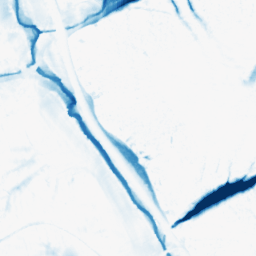
Category: morphological
Decomposition family: morphological_ellipse
Decomposition parameters: operation: closing
width: 30
height: 30
Upsampling method: bilinear
Upsampling parameters: scale: 2
Upsampling scale: 2